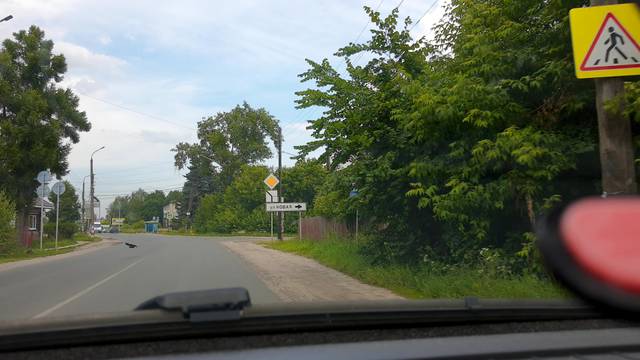
Region: Russia
Coordinates: 56.646, 43.487